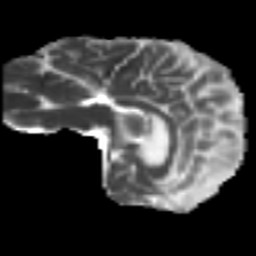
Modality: MD
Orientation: sagittal
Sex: male
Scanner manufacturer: ge
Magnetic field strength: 3 T
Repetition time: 7 s
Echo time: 0.0808 s